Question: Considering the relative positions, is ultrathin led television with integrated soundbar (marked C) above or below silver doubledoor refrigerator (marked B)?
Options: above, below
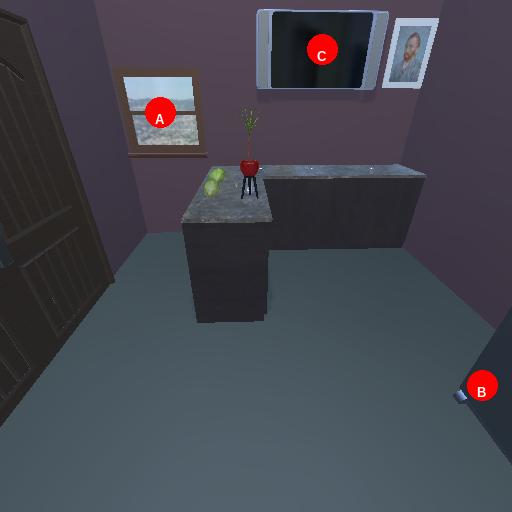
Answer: above